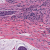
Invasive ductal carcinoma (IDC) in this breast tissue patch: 1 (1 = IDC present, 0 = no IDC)